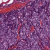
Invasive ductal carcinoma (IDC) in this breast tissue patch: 1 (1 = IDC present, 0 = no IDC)